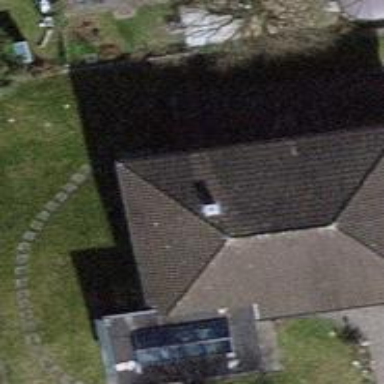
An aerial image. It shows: Building with tiled roof.